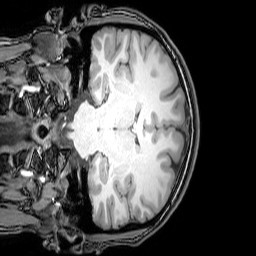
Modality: T1w
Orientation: coronal
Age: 20
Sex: female
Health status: healthy
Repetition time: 0.081 s
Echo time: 0.037 s